Question: I have Xcode 6.0.1 installed. When I open an existing Cocoa app and added a new target (by File>New>Target) I can see the application extension section for IOS but not in OSX section which is what I need.

Any feedback will be appreciated.
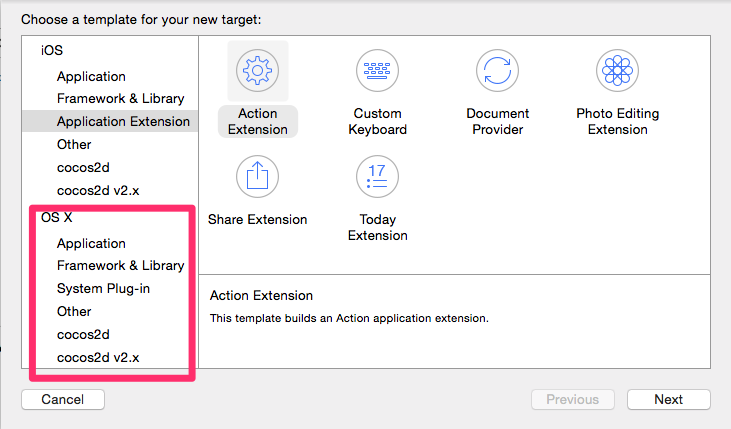
Answer: I think, I found the reason by myself. Version of my Xcode was 6.0.1 and now I can see Application extensions also for OSX after upgrading it to 6.1.
Application Extensions are available for IOS in 6.0.1 but OSX version was not included. This was also not mentioned in Apple's documentation. I don't know why.
I hope this helps someone...